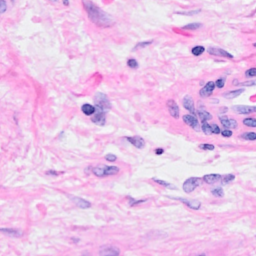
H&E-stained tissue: Breast